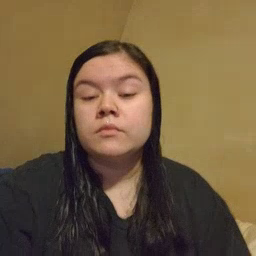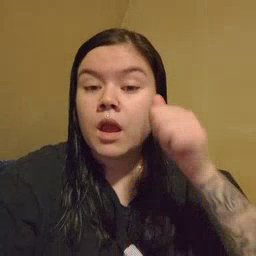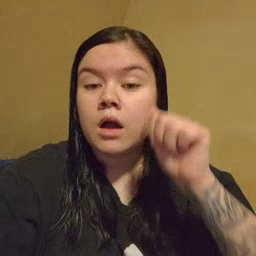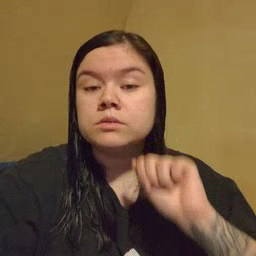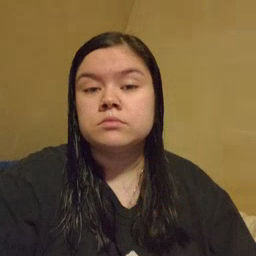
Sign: aunt